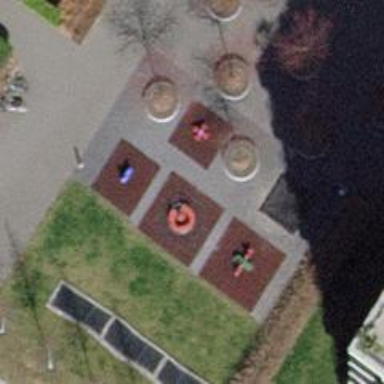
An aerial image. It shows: Playground area for leisure activities on the land.